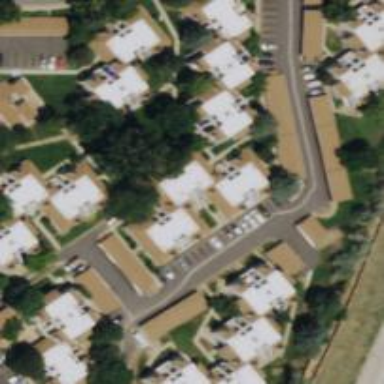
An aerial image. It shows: Terrace building.